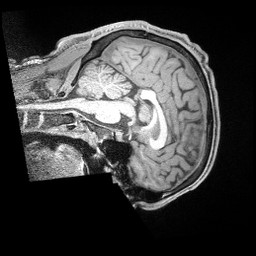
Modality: T1w
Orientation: sagittal
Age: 34
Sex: male
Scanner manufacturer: siemens
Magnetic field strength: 3 T
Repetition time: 2 s
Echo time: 0.00211 s